Question: I want to achieve <URL>. Here the page automatically loads new content when I scroll down. I want to fetch the new set of data by clicking on a hyperlink at the bottom of my page.
Being a newbie to AJAX, I was checking out <URL> which is similar to mine, but it isn't working. All I get is an empty Object when I run the code.
Here's the code in my files:
'''
<a href="about.php">About Me</a> <br>
<a href="contact.php">Contact Me</a>
<div class="wrap"></div>
<script>
(function(){
var wrap = $('div.wrap');
$('a').on('click', function(e){
var href = $(this).attr('href');
$.get(href, function(data){
console.log($(data).find('div.container'));
$(data).find("div.container").appendTo(wrap);
});
e.preventDefault();
});
})();
</script>
'''
'''
</div>
<div class="container">
<h2>About Me</h2>
<p>I suck at AJAX ! :-(</p>
</div>
'''
'''
<div class="container"><h1>Contact!</h1>
<form action="#">
<textarea name="content" id="content" cols="30" rows="10"></textarea>
<input type="url" name="url" id="url">
<p><button type="submit">Save</button></p>
</form>
</div>
'''

Am I missing something? Does '.get()' work inside the callback function of 'click()' event? But it works fine when I '.load()' it... Sorry for the big post but I'm totally at a loss here! :/ Please help me out?
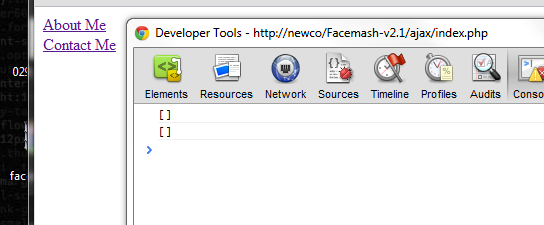
Answer: '''
(function(){
var wrap = $('div.wrap');
$('a').on('click', function(e){
var href = $(this).attr('href');
$.get(href, function(data){
console.log($(data).filter('div.container'));
wrap.append($(data).filter(".container"));
});
e.preventDefault();
});
})();
'''